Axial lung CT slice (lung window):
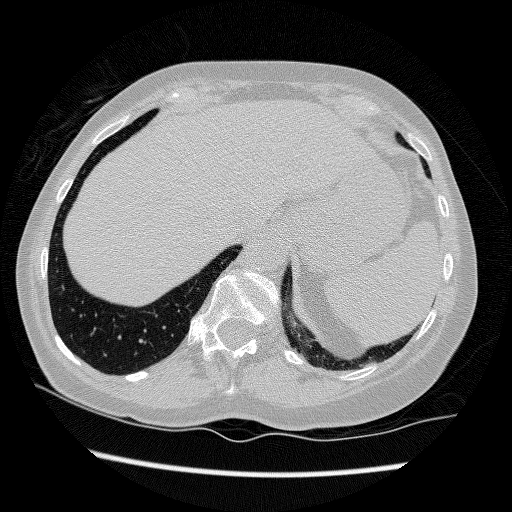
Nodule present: no